Question: Problem:
Given an array of Person objects, and a separate array of possible names (a super-set containing all the names found within our Person array), how do I set the default option within the generated angular markup (see below).
I'm at a loss as to how to set the item in the names dropdown so that it represents the value of the name in the person object when the UI first loads.

<URL>
'''
<!DOCTYPE html>
<html>
<head>
<script src="https://code.angularjs.org/1.3.0-beta.5/angular.js"></script>
<link rel="stylesheet" href="style.css" />
<script src="script.js"></script>
</head>
'''
'''
<button ng-click="loadData()">Load Data</button>
<ul ng-repeat="person in model.persons" >
<li>name: {{person.name}}
<select ng-select
ng-options="item.name for item in data"
ng-change="updateName(selectedName)"
ng-model="selectedName">
</select>
</li>
<li>age : {{person.age}}</li>
<li>sex : {{person.sex}}</li>
</ul>
<script>
var app=angular.module("app",[]);
app.controller("test",function($scope){
$scope.model={};
$scope.model.persons=[];
$scope.updateName=function(item){
this.person.name = item.name;
}
$scope.data=[{name:'bob'},{name:'Sal'},{name:'Lee'},{name:"Fred"}];
$scope.loadData=function(){
$scope.model.persons=[{name:'bob',age:24,sex:'Yes Please'},
{name:'Sal',age:29,sex:'Not Today'},
{name:'Lee',age:34,sex:'If I must'}];
}
});
angular.bootstrap(document,["app"]);
</script>
'''
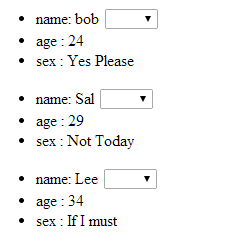
Answer: A couple changes:
'''
<ul ng-repeat="person in model.persons" ng-init="selectedName = person.name">
ng-options="item.name as item.name for item in data"
'''
<URL>